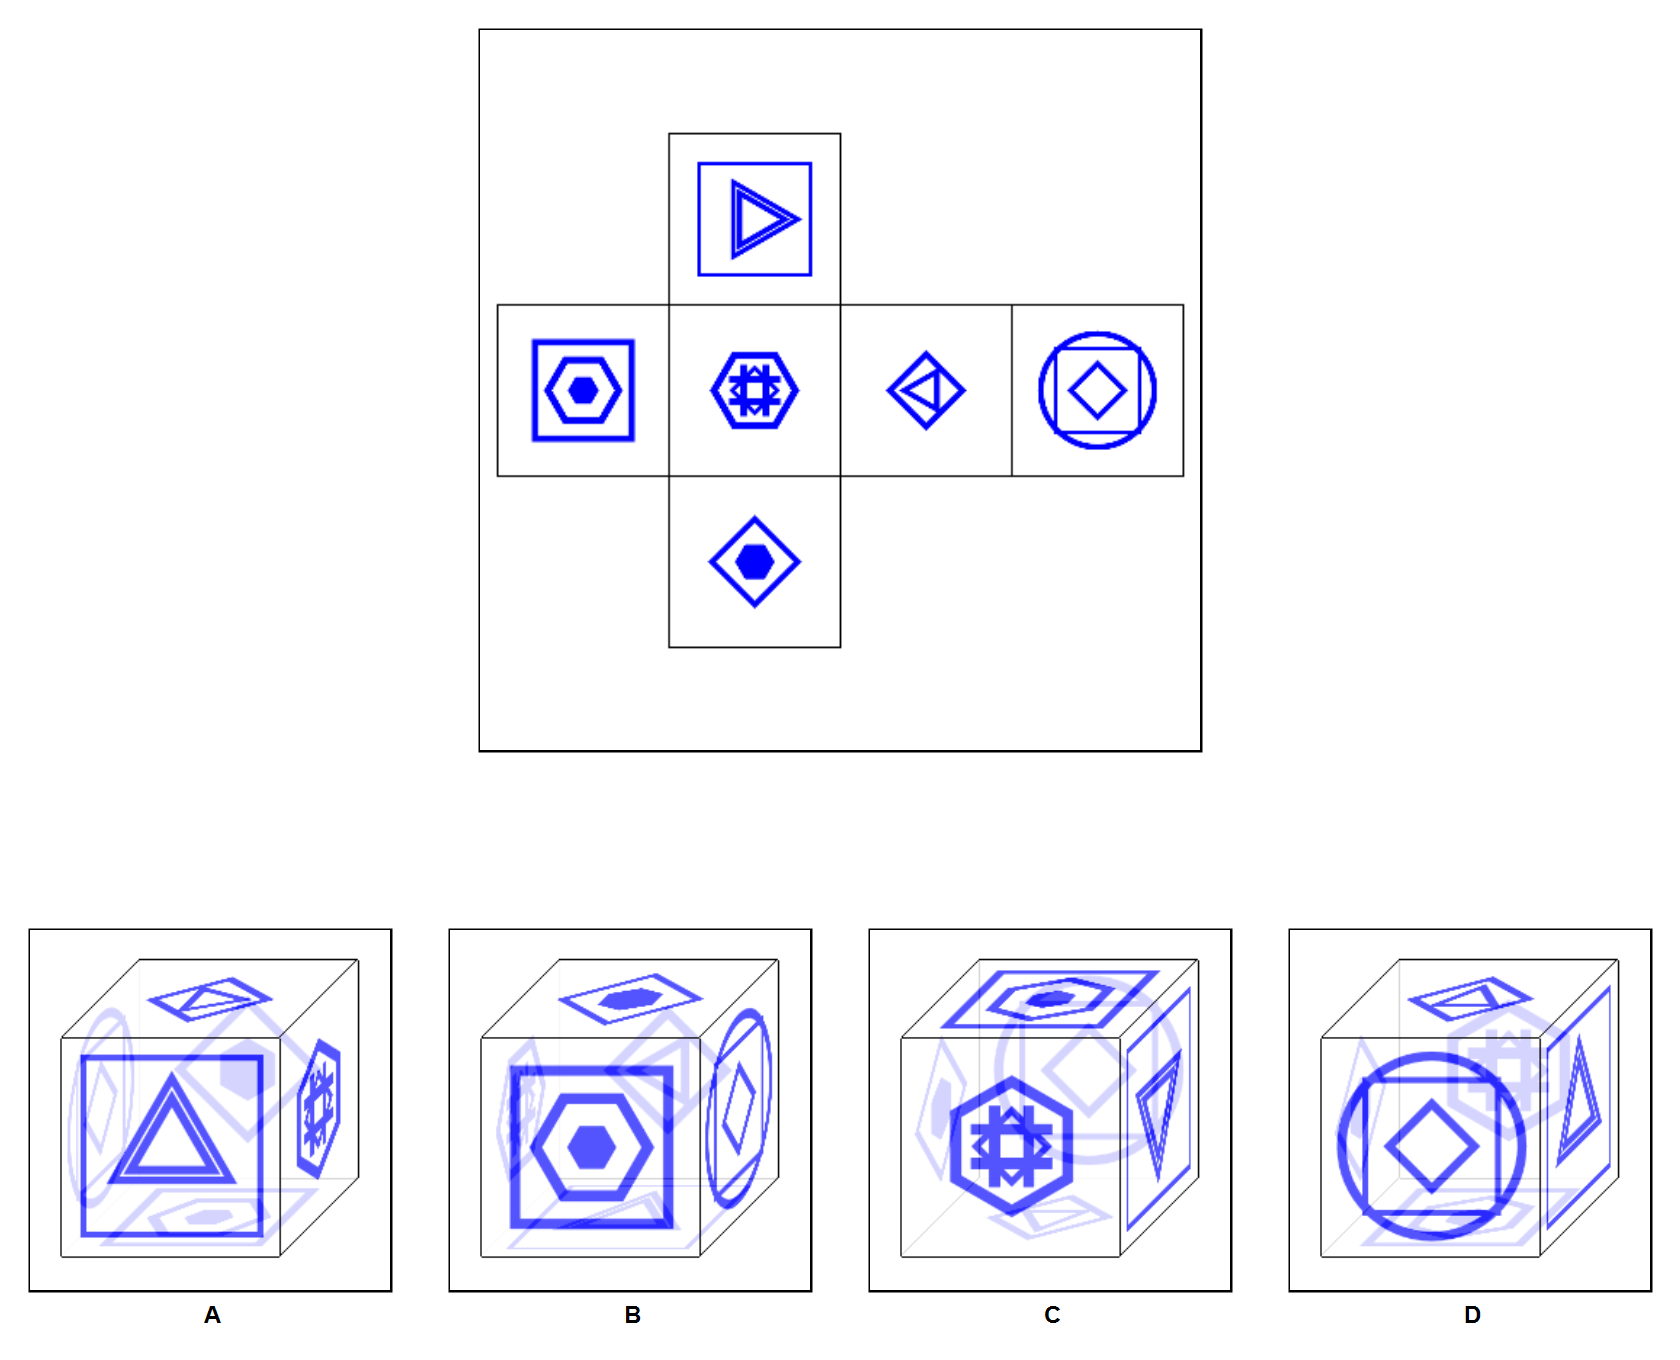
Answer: A